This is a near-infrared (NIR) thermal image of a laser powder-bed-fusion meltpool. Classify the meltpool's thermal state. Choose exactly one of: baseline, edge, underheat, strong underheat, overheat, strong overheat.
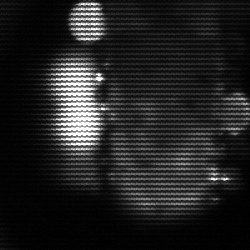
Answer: strong underheat